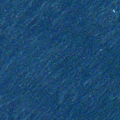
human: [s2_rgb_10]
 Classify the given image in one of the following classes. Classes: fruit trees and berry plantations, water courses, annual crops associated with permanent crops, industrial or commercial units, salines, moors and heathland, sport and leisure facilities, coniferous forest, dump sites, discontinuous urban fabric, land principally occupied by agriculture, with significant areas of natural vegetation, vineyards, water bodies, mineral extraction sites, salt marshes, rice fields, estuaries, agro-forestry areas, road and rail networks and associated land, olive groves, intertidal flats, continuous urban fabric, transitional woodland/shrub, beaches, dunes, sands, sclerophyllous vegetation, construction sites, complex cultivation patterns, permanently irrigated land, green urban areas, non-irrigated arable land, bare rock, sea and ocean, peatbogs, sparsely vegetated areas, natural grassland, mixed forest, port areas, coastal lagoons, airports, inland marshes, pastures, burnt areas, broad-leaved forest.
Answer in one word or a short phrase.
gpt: sea and ocean